Interaction volume radius: 10 \u00c5
Interaction volume height: 20 \u00c5
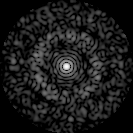
Disorder parameter: 0.8493